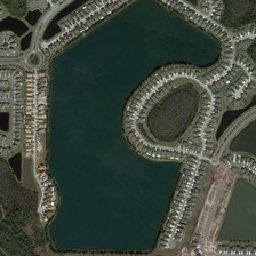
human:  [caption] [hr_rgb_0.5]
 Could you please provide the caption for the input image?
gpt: Many buildings surround an irregular lake.

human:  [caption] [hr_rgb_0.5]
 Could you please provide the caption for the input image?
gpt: Many buildings are around the irregular lake.

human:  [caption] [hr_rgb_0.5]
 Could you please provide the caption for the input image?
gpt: A pond of blue water is surrounded by a row of houses.

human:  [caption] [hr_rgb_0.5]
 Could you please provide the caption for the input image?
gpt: The green water pond is surrounded by rows of houses.

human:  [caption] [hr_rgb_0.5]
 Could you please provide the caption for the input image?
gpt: Many buildings are around an irregular lake.